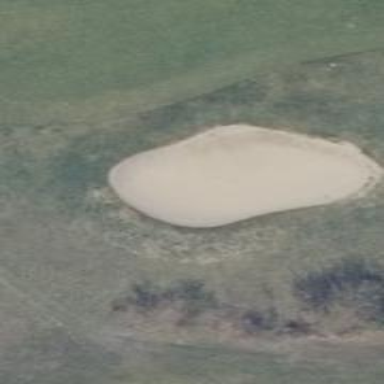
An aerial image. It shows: Bunker on golf course.